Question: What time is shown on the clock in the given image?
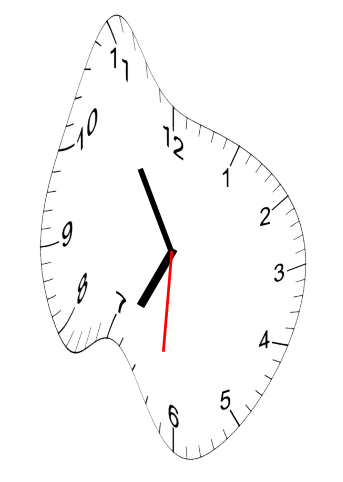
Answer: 06:54:31